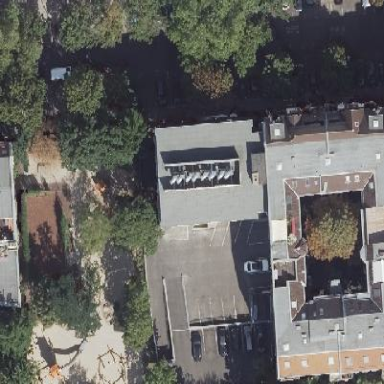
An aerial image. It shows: Hotel building.